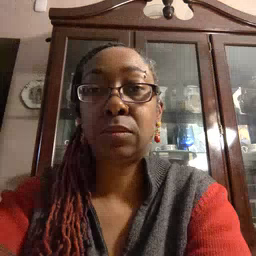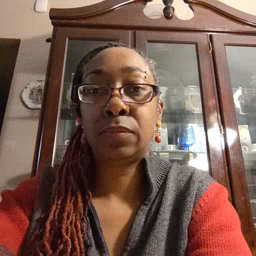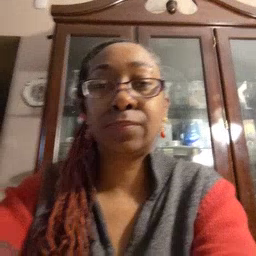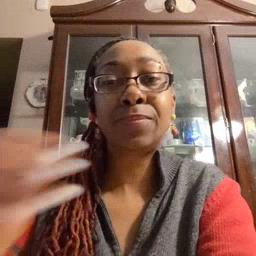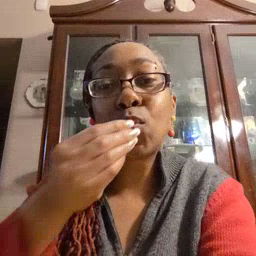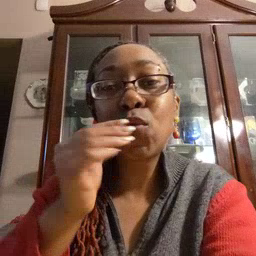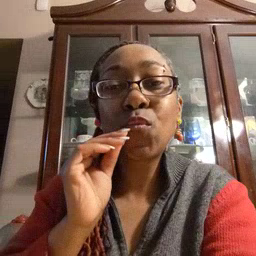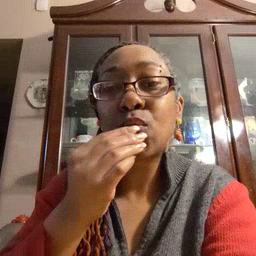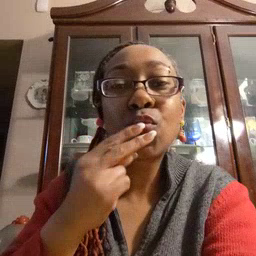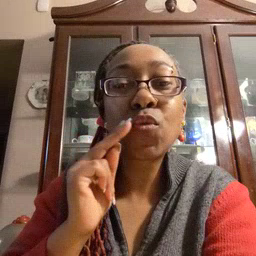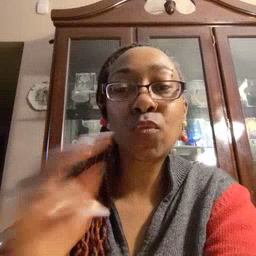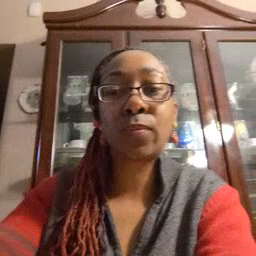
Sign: kiss